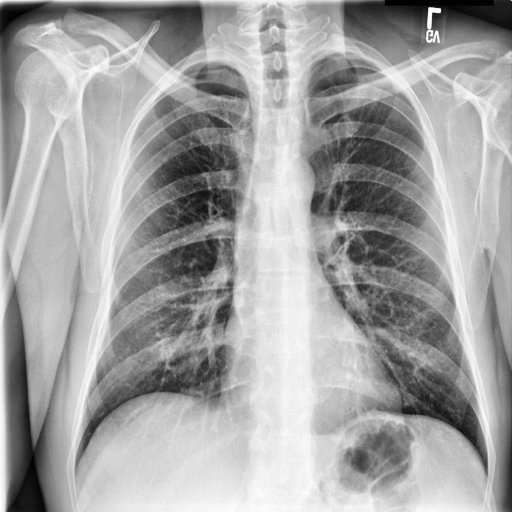
Finding: NORMAL